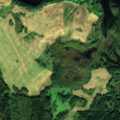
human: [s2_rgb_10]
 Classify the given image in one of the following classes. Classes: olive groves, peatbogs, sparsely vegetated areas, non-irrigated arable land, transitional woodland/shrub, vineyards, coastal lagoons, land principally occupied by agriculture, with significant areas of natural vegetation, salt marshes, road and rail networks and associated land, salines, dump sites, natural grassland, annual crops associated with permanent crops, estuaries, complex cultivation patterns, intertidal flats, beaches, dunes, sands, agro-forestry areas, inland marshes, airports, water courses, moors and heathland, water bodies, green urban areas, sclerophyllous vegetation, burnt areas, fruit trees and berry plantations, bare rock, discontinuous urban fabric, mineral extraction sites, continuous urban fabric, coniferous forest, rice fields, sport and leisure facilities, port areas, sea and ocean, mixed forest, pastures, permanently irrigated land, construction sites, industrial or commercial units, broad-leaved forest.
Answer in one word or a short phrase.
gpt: non-irrigated arable land, land principally occupied by agriculture, with significant areas of natural vegetation, mixed forest, transitional woodland/shrub, water bodies